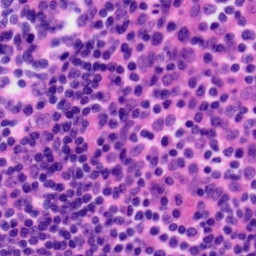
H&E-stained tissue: Tonsil